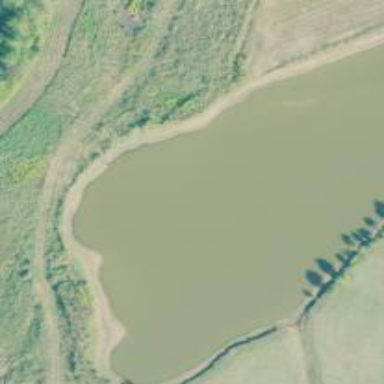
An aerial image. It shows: Serene pond surrounded by nature.